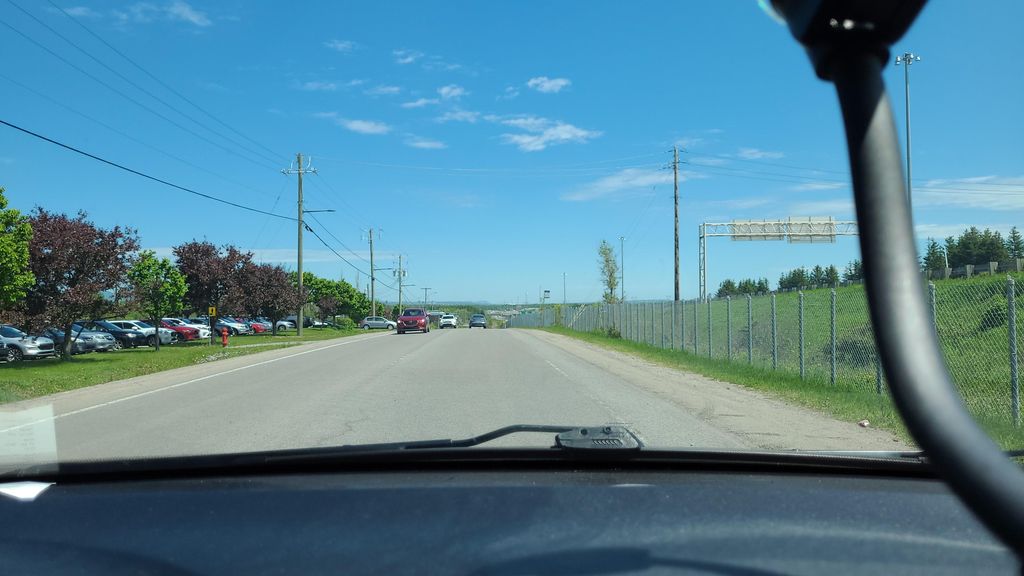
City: quebec_city